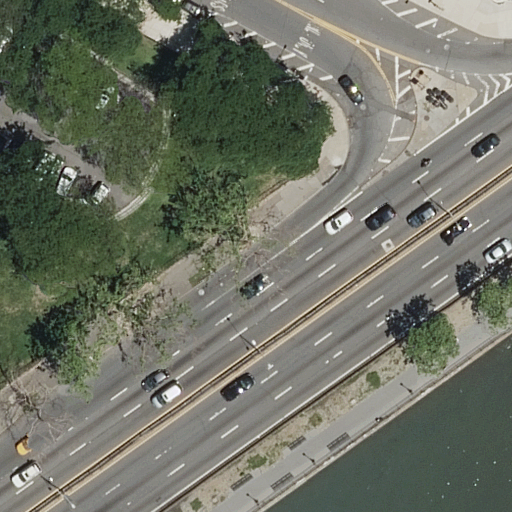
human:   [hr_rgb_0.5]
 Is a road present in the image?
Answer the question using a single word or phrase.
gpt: yes

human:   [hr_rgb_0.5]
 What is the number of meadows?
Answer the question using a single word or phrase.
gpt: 0

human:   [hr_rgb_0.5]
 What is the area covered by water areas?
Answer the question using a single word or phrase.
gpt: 906m2

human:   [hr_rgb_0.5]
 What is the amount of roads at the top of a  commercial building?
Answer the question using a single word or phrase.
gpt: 0

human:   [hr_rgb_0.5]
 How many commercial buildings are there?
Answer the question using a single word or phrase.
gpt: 0

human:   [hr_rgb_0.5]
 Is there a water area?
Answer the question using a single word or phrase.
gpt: yes

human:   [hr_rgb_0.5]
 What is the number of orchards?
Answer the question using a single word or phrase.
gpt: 0

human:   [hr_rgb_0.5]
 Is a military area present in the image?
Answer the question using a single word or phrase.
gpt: no

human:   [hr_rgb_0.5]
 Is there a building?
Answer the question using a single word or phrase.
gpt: no

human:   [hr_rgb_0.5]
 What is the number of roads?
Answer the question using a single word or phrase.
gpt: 9

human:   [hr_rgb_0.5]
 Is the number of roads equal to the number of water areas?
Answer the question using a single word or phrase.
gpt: no

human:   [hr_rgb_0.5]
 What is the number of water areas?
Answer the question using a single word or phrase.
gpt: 1

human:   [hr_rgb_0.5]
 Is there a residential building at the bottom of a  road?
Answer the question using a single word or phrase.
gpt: no

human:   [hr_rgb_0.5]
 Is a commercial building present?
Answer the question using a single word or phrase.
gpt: no

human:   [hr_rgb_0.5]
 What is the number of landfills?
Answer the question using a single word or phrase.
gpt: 0

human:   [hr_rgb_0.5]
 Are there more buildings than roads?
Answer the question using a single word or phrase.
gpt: no

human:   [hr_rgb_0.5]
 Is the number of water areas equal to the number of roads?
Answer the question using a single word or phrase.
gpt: no

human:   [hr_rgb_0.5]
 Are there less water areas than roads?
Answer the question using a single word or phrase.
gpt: yes

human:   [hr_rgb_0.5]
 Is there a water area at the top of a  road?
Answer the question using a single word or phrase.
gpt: no

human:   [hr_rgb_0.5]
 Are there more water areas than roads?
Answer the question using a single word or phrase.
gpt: no

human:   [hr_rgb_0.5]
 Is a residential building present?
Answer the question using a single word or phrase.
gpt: no

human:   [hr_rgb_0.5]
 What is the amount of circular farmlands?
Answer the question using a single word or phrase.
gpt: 0

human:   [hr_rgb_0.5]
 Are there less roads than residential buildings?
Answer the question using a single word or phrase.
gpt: no

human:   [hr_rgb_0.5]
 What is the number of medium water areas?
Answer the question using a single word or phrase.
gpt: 0

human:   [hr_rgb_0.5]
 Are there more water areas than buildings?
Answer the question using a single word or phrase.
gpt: yes

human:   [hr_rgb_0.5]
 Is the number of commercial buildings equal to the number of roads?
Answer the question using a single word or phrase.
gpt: no

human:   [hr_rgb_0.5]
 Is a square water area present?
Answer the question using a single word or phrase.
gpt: no

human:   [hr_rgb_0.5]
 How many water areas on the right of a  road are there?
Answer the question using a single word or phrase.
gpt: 1

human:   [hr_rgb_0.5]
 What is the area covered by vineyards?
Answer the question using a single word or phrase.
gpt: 0m2

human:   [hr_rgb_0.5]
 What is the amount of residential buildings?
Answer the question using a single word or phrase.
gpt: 0

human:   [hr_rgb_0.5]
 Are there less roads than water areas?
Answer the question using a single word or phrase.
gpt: no

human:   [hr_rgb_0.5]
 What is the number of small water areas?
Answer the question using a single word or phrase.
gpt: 0

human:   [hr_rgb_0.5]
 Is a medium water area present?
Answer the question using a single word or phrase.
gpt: no

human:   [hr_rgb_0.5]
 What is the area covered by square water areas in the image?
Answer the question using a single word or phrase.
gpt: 0m2

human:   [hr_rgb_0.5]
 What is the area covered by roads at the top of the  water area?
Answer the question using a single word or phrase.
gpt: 0m2

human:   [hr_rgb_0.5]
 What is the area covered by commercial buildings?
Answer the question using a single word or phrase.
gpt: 0m2

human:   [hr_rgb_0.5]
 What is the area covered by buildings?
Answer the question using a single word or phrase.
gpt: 0m2

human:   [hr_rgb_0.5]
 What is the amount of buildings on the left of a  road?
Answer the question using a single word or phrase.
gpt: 0

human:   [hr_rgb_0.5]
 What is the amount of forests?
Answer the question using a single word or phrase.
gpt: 0

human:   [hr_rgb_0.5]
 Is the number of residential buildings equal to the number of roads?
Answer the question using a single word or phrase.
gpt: no

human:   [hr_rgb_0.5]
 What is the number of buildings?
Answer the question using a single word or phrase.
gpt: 0

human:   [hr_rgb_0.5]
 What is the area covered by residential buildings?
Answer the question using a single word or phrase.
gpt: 0m2

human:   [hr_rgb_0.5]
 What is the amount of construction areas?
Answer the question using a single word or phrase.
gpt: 0

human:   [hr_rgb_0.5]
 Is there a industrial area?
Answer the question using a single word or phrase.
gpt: no

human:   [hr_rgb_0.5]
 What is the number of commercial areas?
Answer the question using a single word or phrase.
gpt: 0

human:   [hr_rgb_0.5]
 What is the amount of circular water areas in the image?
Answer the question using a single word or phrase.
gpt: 0

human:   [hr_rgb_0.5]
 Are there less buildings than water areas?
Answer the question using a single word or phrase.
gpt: yes

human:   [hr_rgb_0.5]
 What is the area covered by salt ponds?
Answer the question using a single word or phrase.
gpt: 0m2

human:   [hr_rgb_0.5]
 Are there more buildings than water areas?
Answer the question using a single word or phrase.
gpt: no

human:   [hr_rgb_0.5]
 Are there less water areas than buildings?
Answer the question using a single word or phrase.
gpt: no

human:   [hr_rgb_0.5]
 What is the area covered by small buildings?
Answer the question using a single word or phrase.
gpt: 0m2

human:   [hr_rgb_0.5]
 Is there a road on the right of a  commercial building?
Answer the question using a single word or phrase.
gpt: no

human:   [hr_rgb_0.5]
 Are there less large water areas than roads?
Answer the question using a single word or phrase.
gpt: yes

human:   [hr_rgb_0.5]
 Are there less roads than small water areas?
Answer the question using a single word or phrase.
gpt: no

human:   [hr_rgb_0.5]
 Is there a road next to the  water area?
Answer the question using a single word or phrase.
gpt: yes

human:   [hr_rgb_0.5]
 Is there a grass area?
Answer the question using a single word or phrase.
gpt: no

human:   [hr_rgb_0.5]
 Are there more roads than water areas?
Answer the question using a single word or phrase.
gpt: yes

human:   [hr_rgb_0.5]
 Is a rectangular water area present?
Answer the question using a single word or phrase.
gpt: yes

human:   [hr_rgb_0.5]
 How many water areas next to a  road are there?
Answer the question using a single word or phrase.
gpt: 1

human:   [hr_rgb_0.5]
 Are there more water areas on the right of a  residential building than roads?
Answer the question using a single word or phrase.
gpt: no

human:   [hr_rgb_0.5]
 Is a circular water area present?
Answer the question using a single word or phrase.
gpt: no

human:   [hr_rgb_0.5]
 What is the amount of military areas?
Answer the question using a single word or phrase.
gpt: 0

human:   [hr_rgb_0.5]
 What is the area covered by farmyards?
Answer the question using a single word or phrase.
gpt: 0m2

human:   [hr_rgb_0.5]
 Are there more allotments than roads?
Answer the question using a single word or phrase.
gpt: no